Question: I need to create white space between the border and background color.

Okay so, | = border, # = background color
Above example would be drawn like |#####| and I need | ##### |
How would I go about doing that?
Code I have for the example in the picture is (below)
'''
.nav-justified > .active > a, .nav-justified > .active > a:hover, .nav-justified > active > a:focus {
background-color: #F0F0F0;
background-image: none;
color: #8f1b1f;
left: 0;
width: 100%;
margin-top: -17px;
padding-bottom: 20px;
padding-top: 20px;
padding-right: 20px;
padding-left: 20px;
}
.nav-justified > li > a {
border-left: 1px solid #d5d5d5;
line-height: 2px;
}
'''
'''
<ul class="nav nav-justified" id="tableButtons">
<li class='active'><a href="#">Text here</a></li>
</ul>
'''
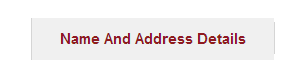
Answer: UPDATE: <URL>.
You could use margin to show white background through.
<URL>.
HTML:
'''
<div class="outer"><div class="inner">Name And Address Details</div></div>
'''
CSS
'''
.outer {
display: inline-block;
border-left: 1px solid #d5d5d5;
}
.outer .inner {
padding: 5px 10px;
background: #ddd;
margin-left: 1px;
}
'''
In your example would be outer and inner.